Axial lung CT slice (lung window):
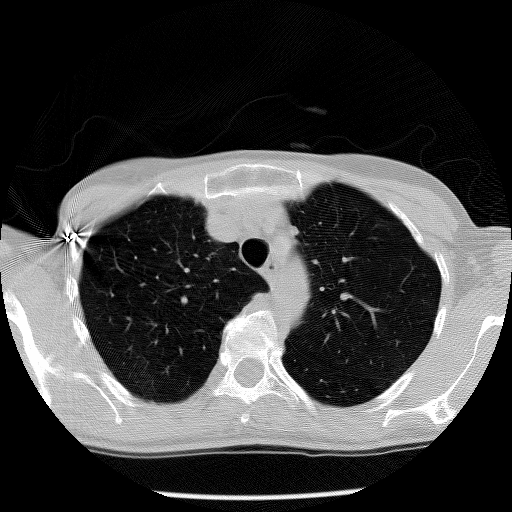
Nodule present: no